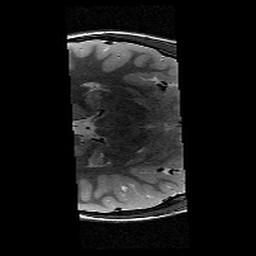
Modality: T2w
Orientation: axial
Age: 11
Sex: female
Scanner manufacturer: siemens
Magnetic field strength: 3 T
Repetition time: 8.46 s
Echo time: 0.067 s